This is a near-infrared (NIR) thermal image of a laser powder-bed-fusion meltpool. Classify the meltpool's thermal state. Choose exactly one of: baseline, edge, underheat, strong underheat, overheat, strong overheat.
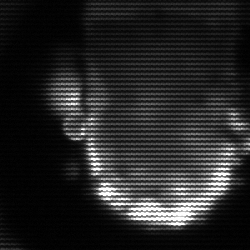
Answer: baseline